Question: In the new Xcode 6 beta, I attempted to make an Objective-C 'protocol'. To my dismay, when I clicked Create New File, the 'protocol' template we all knew and loved from previous Xcodes was gone.

I thoroughly scoured the entire Create File menu to no avail. Does anyone know where the 'protocol' template can be found, or will I have to make one from scratch with an empty '.h' file?
Thankyou for your time.
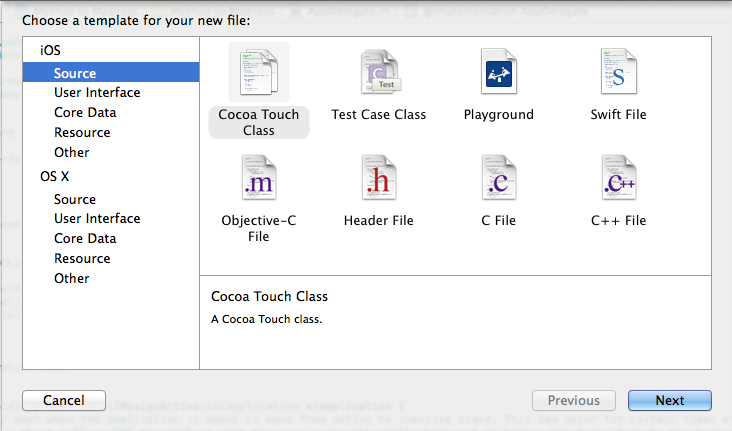
Answer: Add a new file . Source Heading -> Select "Objective C Empty File" -> Click Next.
then give the protocol name -> in the dropdown list select Protocol option -> click Next button
-> select the place you want to create protocol file -> click Create Button